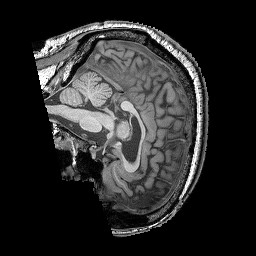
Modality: T1w
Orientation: sagittal
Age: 46
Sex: male
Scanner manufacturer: siemens
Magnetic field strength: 3 T
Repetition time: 2.25 s
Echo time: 0.00411 s